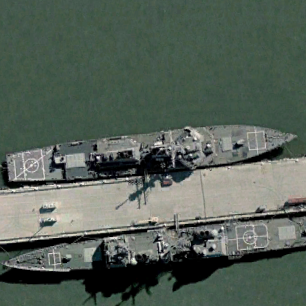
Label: destroyer